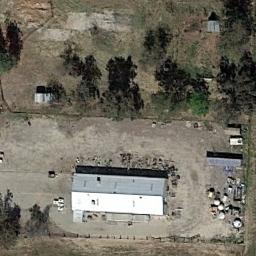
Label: sparse_residential